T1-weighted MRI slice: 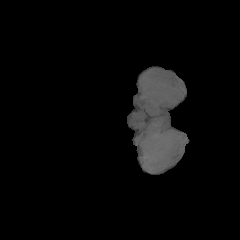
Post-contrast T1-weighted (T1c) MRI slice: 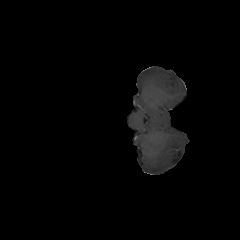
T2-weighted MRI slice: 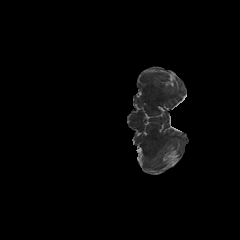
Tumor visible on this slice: no